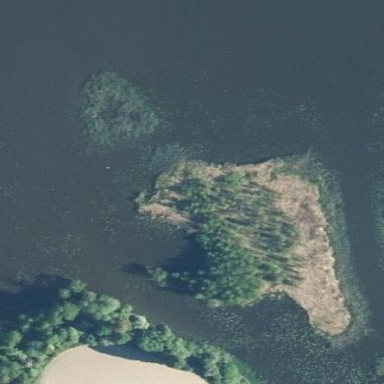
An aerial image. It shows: Islet covered with scrub vegetation.